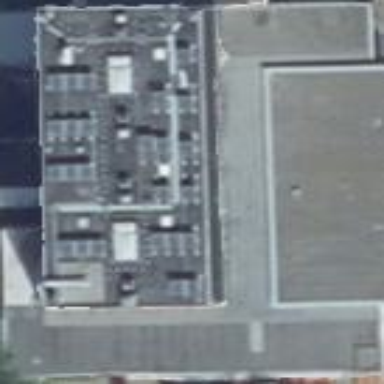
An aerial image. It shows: Part of building with flat gray roof made of tar paper.